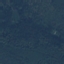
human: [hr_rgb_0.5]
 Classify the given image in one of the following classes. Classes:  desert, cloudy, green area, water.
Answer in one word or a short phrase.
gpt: green area